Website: bh-photo
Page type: account-selection
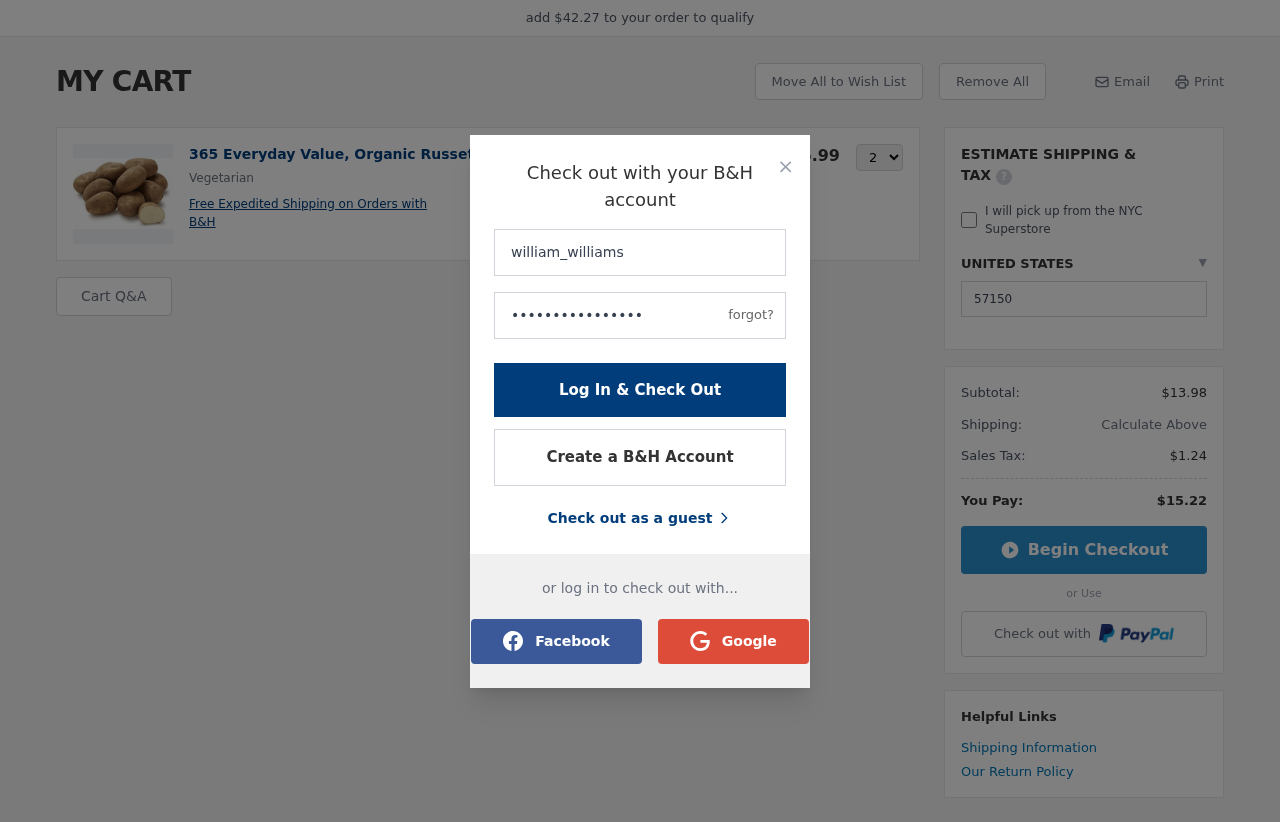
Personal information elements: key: PII_COUNTRY
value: UNITED STATES
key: PII_LOGIN_USERNAME
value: william_williams
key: PII_POSTCODE
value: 57150
Product elements: key: PRODUCT1_DESC
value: Vegetarian
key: PRODUCT1_NAME
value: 365 Everyday Value, Organic Russet Potatoes, 5 lb Bag
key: PRODUCT1_PRICE
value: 6.99
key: PRODUCT1_QUANTITY
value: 2
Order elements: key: ORDER_SUBTOTAL
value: $13.98
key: ORDER_TAX
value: $1.24
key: ORDER_TOTAL
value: $15.22
Other elements: key: AMOUNT_TO_QUALIFY
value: $42.27